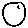
Label: moon